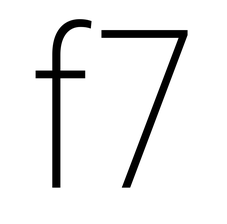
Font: Roboto_Condensed_ExtraLight